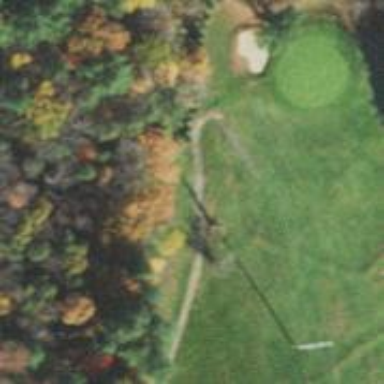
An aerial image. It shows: Golf tee.